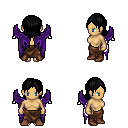
a pixel art fantasy rpg character, female body template, human, tanned skin, purple wings, robe skirt, black long bangs hairstyle, brown shoes, four views (front, back, left, right), 2x2 character sprite sheet, small pixel art, hard edges, no anti-aliasing